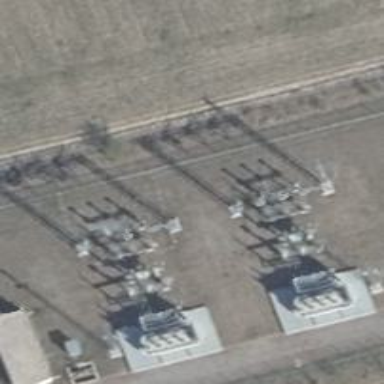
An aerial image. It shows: Power line with three cables.